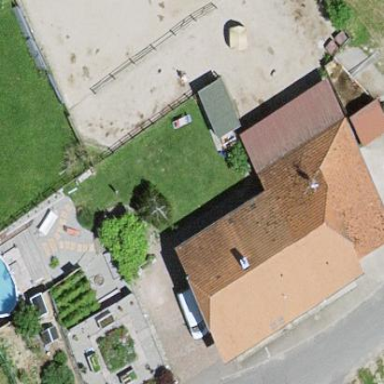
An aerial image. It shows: Farmyard area.